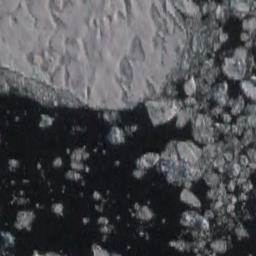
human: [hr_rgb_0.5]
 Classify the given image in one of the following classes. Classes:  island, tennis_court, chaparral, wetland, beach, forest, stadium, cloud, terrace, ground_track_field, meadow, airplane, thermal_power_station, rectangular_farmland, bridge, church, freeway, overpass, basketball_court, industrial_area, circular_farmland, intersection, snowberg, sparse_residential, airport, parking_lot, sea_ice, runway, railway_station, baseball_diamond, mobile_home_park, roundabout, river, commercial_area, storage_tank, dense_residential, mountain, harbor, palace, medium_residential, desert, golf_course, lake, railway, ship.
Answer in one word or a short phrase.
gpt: sea_ice